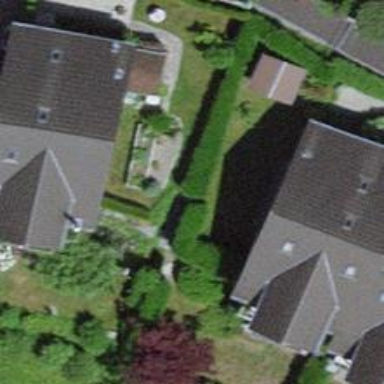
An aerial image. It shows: Hedge acting as barrier.